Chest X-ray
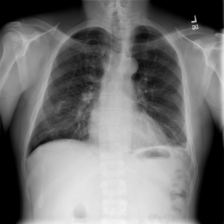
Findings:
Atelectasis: negative
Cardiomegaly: negative
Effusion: negative
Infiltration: negative
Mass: negative
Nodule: negative
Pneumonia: negative
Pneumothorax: negative
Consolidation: negative
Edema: negative
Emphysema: negative
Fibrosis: negative
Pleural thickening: negative
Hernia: negative